Current action and preconditions to check: trajectory_clear

Your task: For each precondition in the list above, predict whether it will hold at this action.

Consider the current scene as observed from the mobile robot's camera, and analyze the predicted future states of all dynamic agents (e.g., people, animals, vehicles, or any moving entities) within the NEXT SECOND.

IMPORTANT: Only answer "very likely" if you are absolutely certain—based on strong, clear evidence—that a dynamic agent will violate the precondition in the predicted future state. Do NOT answer "very likely" for unlikely, ambiguous, or low-probability risks.

Ask yourself for each precondition: Is there a high probability, with clear and convincing evidence, that the predicted future states of any dynamic agent will interfere with the predicted future state of the currently executing action within the NEXT SECOND, causing that precondition to fail?

Assess the risk level based on these predictions. Use "likely" or "very likely" if motions create a clear risk of interference.

Use "neutral" or "improbable" if agents are nearby but their predicted paths are clearly diverging or non-conflicting.

Failure Risk Categories: "very improbable", "improbable", "neutral", "likely", "very likely"

Answer Format: Output ONLY the probability_of_failure value from these categories: "very improbable", "improbable", "neutral", "likely", "very likely"

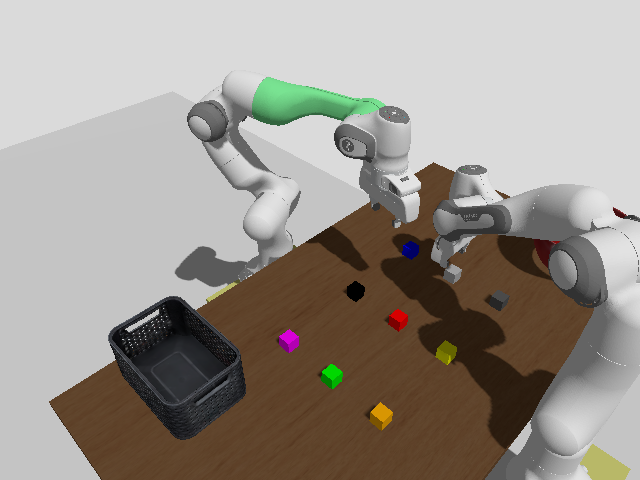

Answer: improbable